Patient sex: M
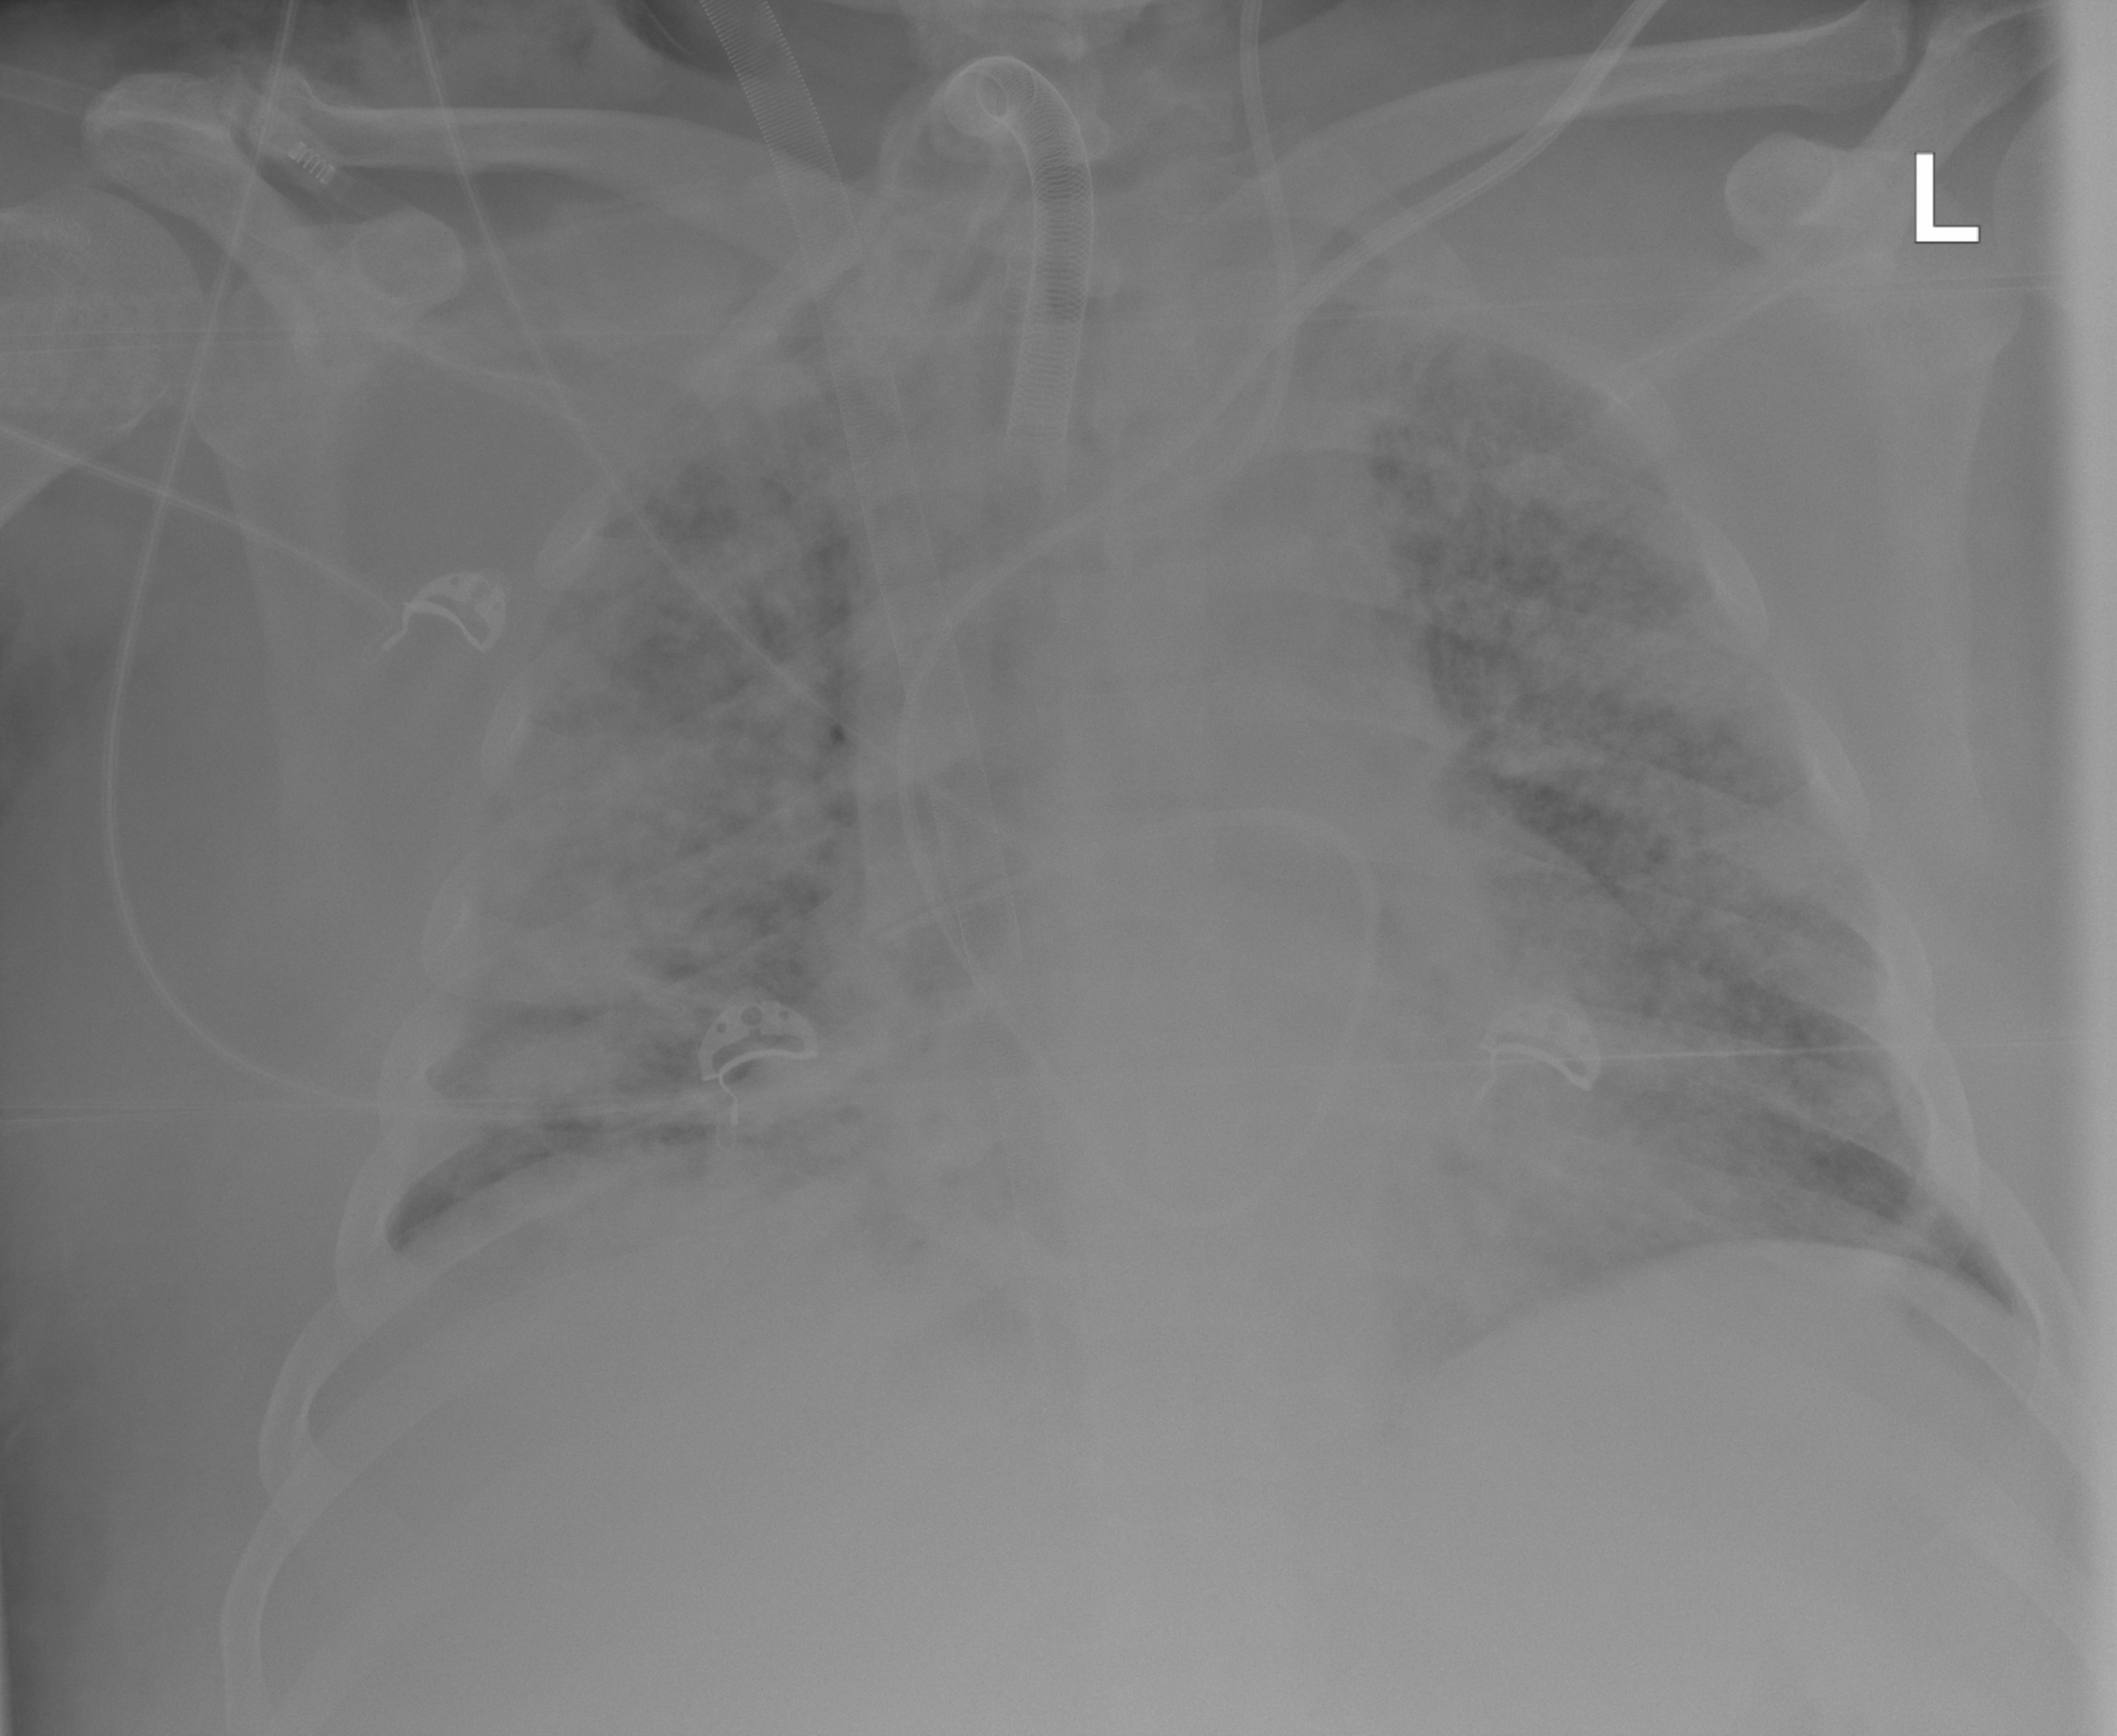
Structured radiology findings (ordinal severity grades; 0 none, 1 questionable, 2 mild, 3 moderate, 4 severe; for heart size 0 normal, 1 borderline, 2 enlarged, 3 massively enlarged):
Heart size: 2
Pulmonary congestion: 2
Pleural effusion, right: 0
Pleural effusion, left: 1
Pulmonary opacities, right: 3
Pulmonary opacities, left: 3
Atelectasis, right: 2
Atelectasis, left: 2